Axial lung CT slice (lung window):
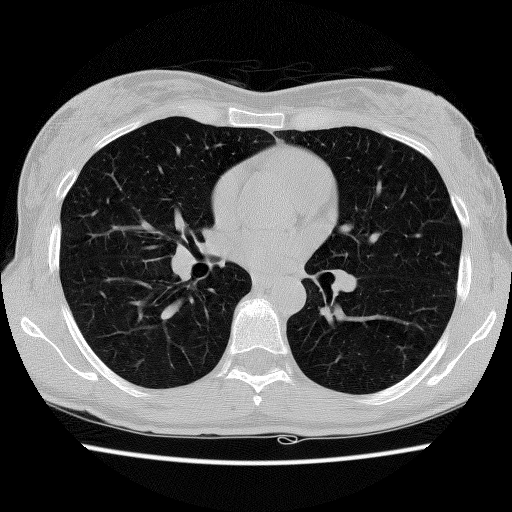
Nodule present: no